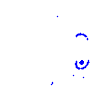
Particle: pion